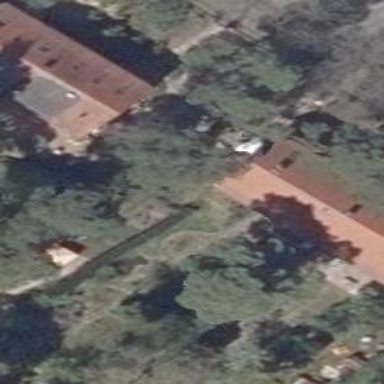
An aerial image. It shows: Semidetached house with gabled roof. The roof is covered with red roof tiles.